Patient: sex M, age 64
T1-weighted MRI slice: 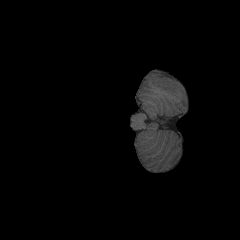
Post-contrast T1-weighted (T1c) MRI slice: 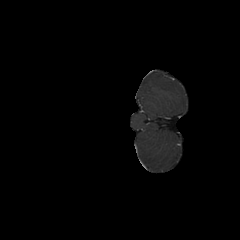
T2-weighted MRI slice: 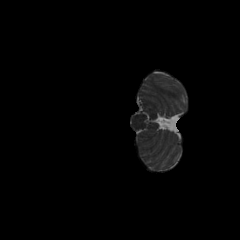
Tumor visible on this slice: no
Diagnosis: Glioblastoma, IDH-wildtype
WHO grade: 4